Question: I have an image:

and I'm trying extract the signs one by one.
I tried 'findContours()' but I got a lot of internal contours. Is there any way to do this?
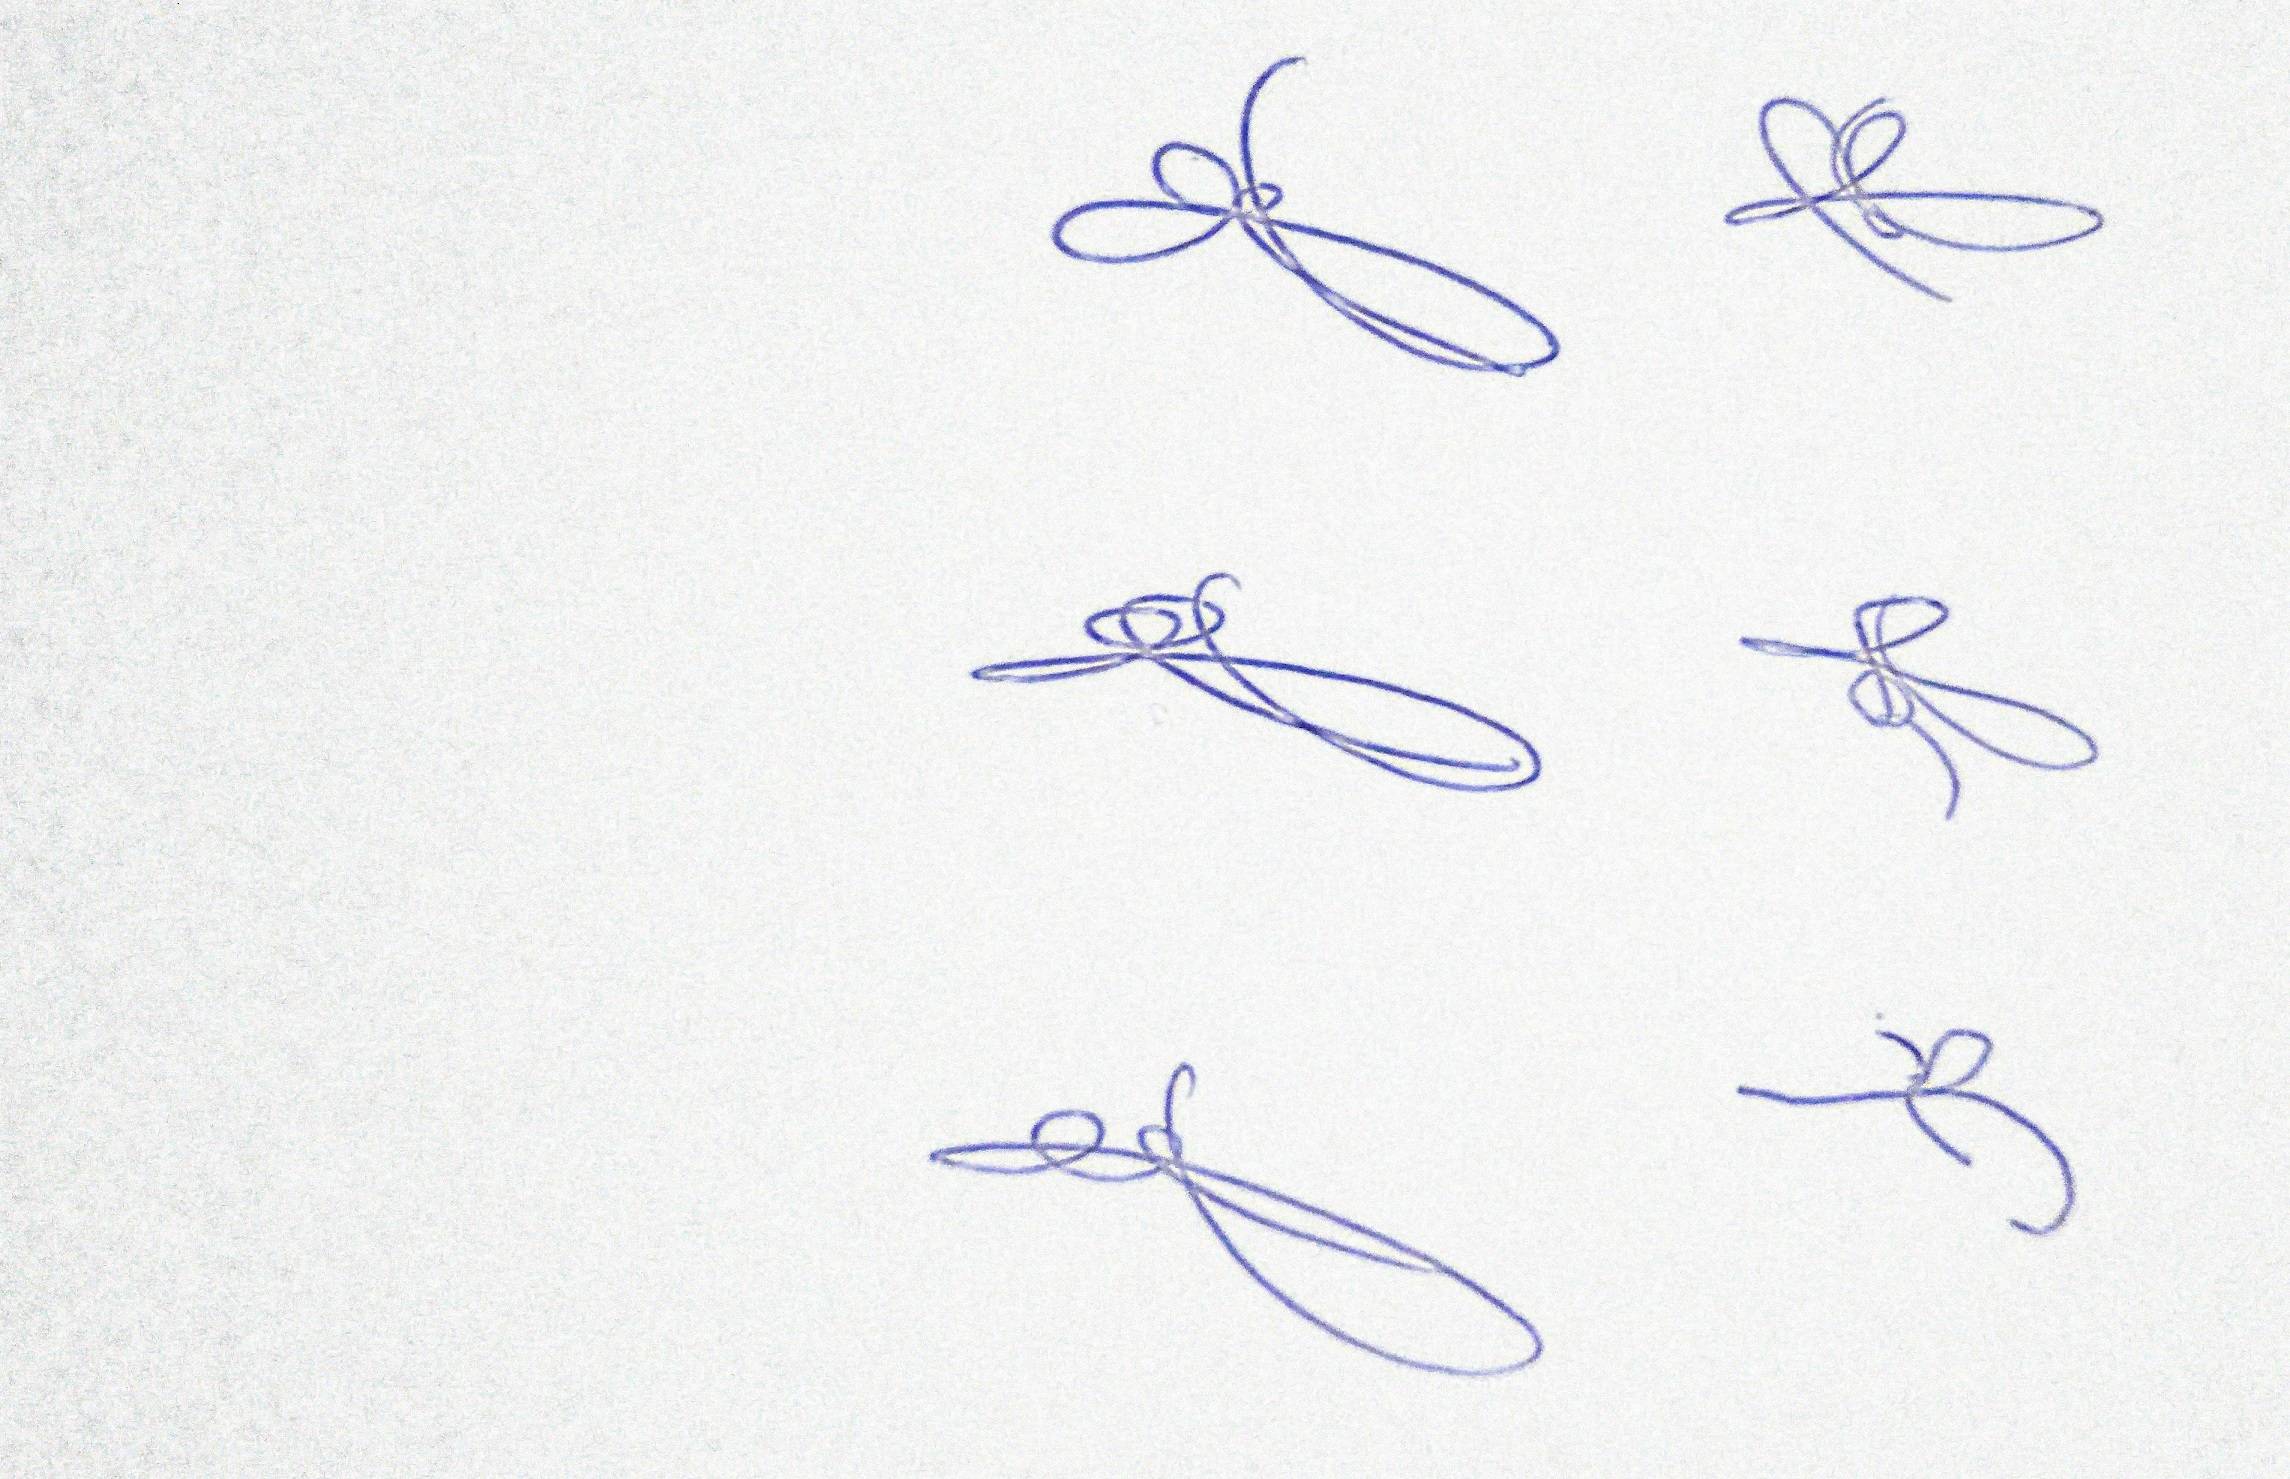
Answer: While finding contours always ensure that the regions of interest are in white. In this case, after converting the image to grayscale, apply an inverted binary threshold such that the signatures are in white. After doing so 'findContours()' will easily find all the signatures.
The following implementation is in python:
'''
import cv2
image = cv2.imread(r'C:\Users\Jackson\Desktop\sign.jpg')
#--- Image was too big hence I resized it ---
image = cv2.resize(image, (0, 0), fx = 0.5, fy = 0.5)
#--- Converting image to grayscale ---
gray = cv2.cvtColor(image, cv2.COLOR_BGR2GRAY)
#--- Performing inverted binary threshold ---
retval, thresh_gray = cv2.threshold(gray, 0, 255, type = cv2.THRESH_BINARY_INV | cv2.THRESH_OTSU)
cv2.imshow('sign_thresh_gray', thresh_gray)
'''
<URL>
'''
#--- finding contours ---
image, contours, hierarchy = cv2.findContours(thresh_gray,cv2.RETR_EXTERNAL, \
cv2.CHAIN_APPROX_SIMPLE)
for i, c in enumerate(contours):
if cv2.contourArea(c) > 100:
x, y, w, h = cv2.boundingRect(c)
roi = image[y :y + h, x : x + w ]
cv2.imshow('sign_{}.jpg'.format(i), roi)
cv2.waitKey()
cv2.destroyAllWindows()
'''
Here I have some of the extracted signatures.
<URL>
<URL>
<URL>